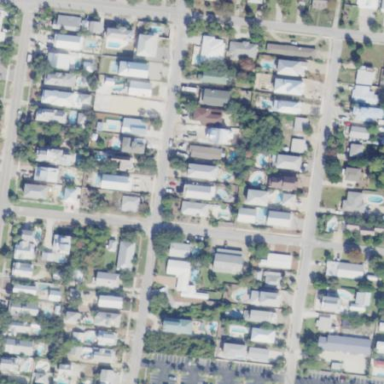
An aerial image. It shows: This residential area consists of single-family homes.